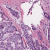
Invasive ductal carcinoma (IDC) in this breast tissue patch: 1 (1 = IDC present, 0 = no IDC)